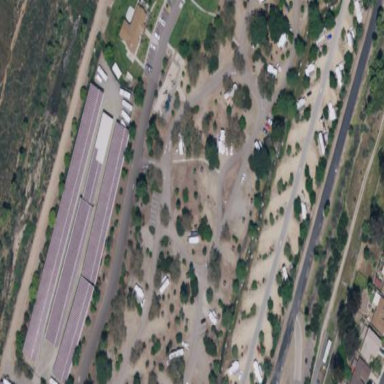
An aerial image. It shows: Caravan site for tourism.